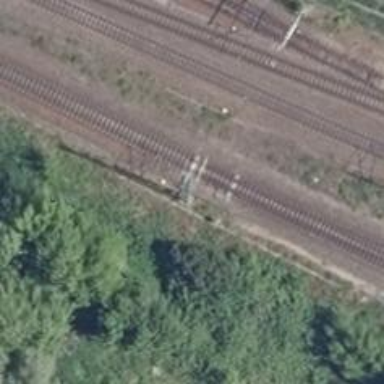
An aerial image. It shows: Railway switch.